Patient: sex M, age 62
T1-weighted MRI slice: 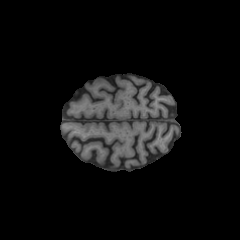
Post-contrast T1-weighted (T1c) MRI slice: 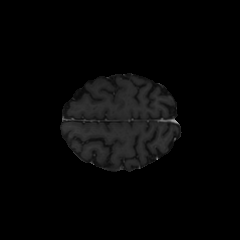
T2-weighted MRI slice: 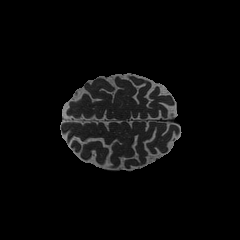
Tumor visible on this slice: no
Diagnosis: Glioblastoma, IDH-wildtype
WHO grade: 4